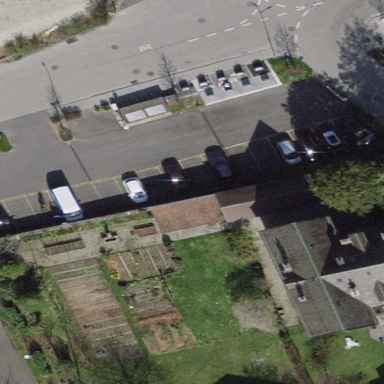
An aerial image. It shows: Parking area with surface.